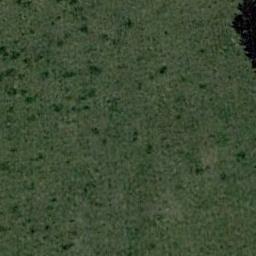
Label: meadow